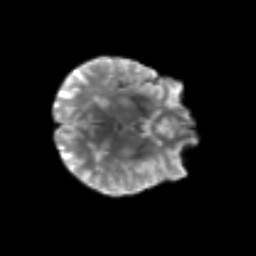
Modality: T2w
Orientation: axial
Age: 77
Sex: female
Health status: ill
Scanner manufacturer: siemens
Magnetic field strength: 3 T
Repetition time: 8.7 s
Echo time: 0.11 s